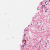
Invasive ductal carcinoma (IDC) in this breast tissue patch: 0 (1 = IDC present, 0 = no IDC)